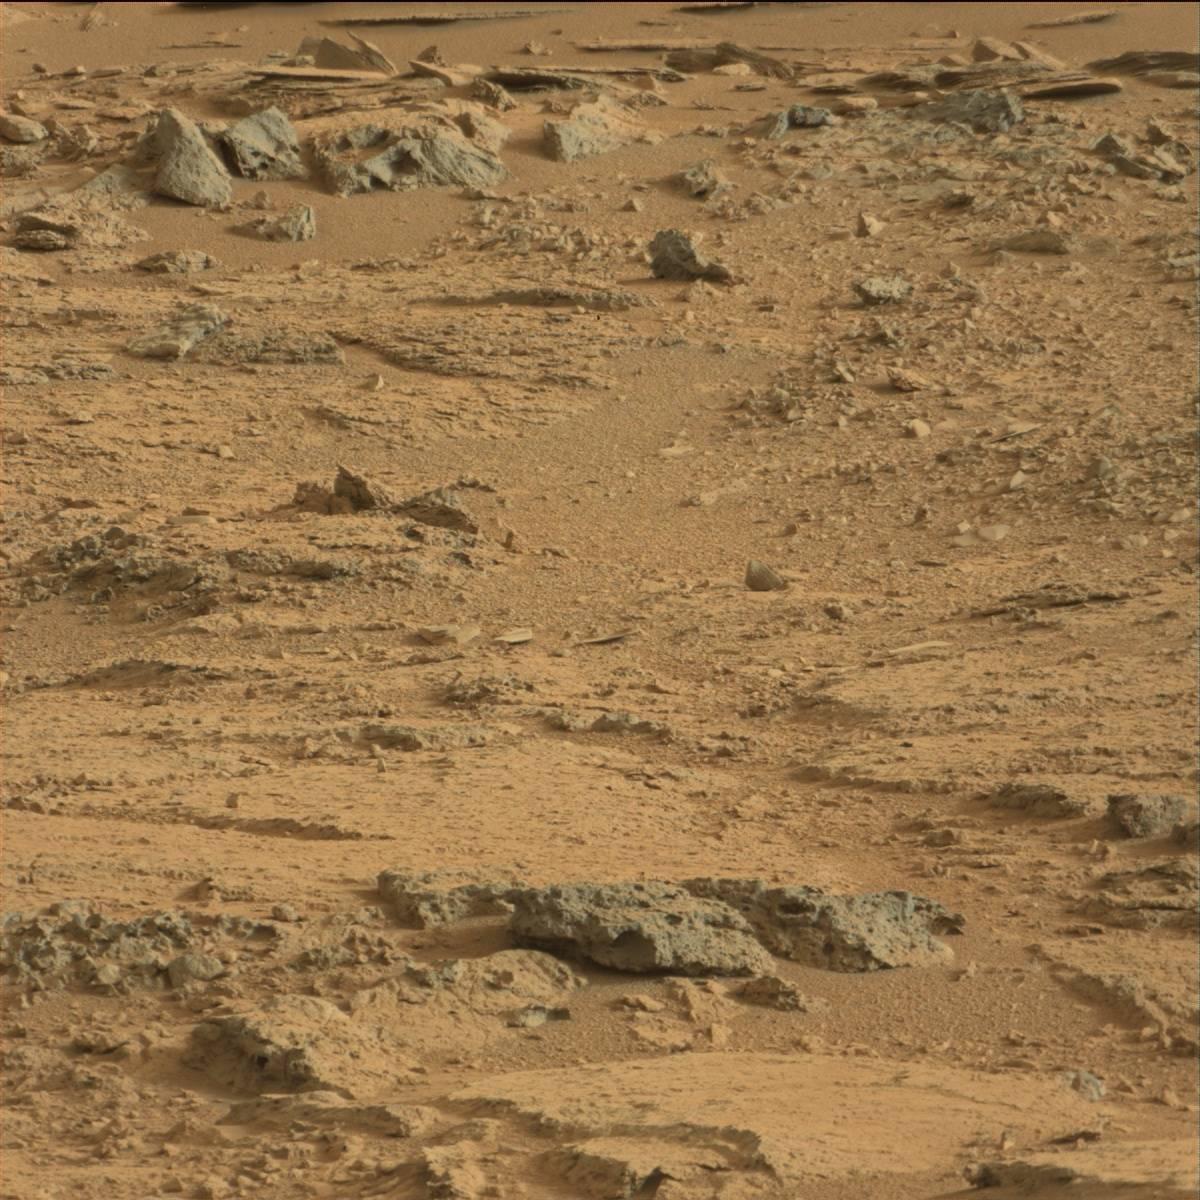
Terrain classes present: Bedrock, Sand / Soil